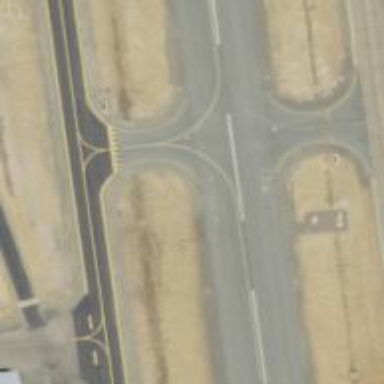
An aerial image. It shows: View of taxiway at the airport.